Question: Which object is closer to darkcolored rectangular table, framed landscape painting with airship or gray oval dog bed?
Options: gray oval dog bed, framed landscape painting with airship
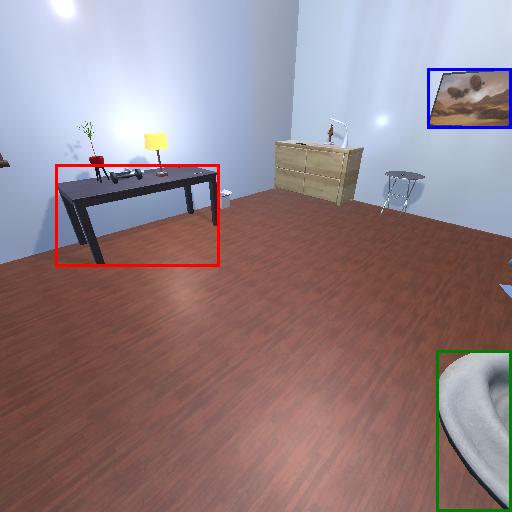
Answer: gray oval dog bed